Field crop: maize
Growth stage: 1
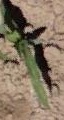
Species: maize